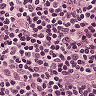
Metastatic tissue present: no